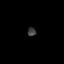
Tissue: lung
Cell type: Endothelial cells
Senescence score: 0.7024
Nuclear area (px): 73
Mean DAPI intensity: 59.74